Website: walmart
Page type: order-returns
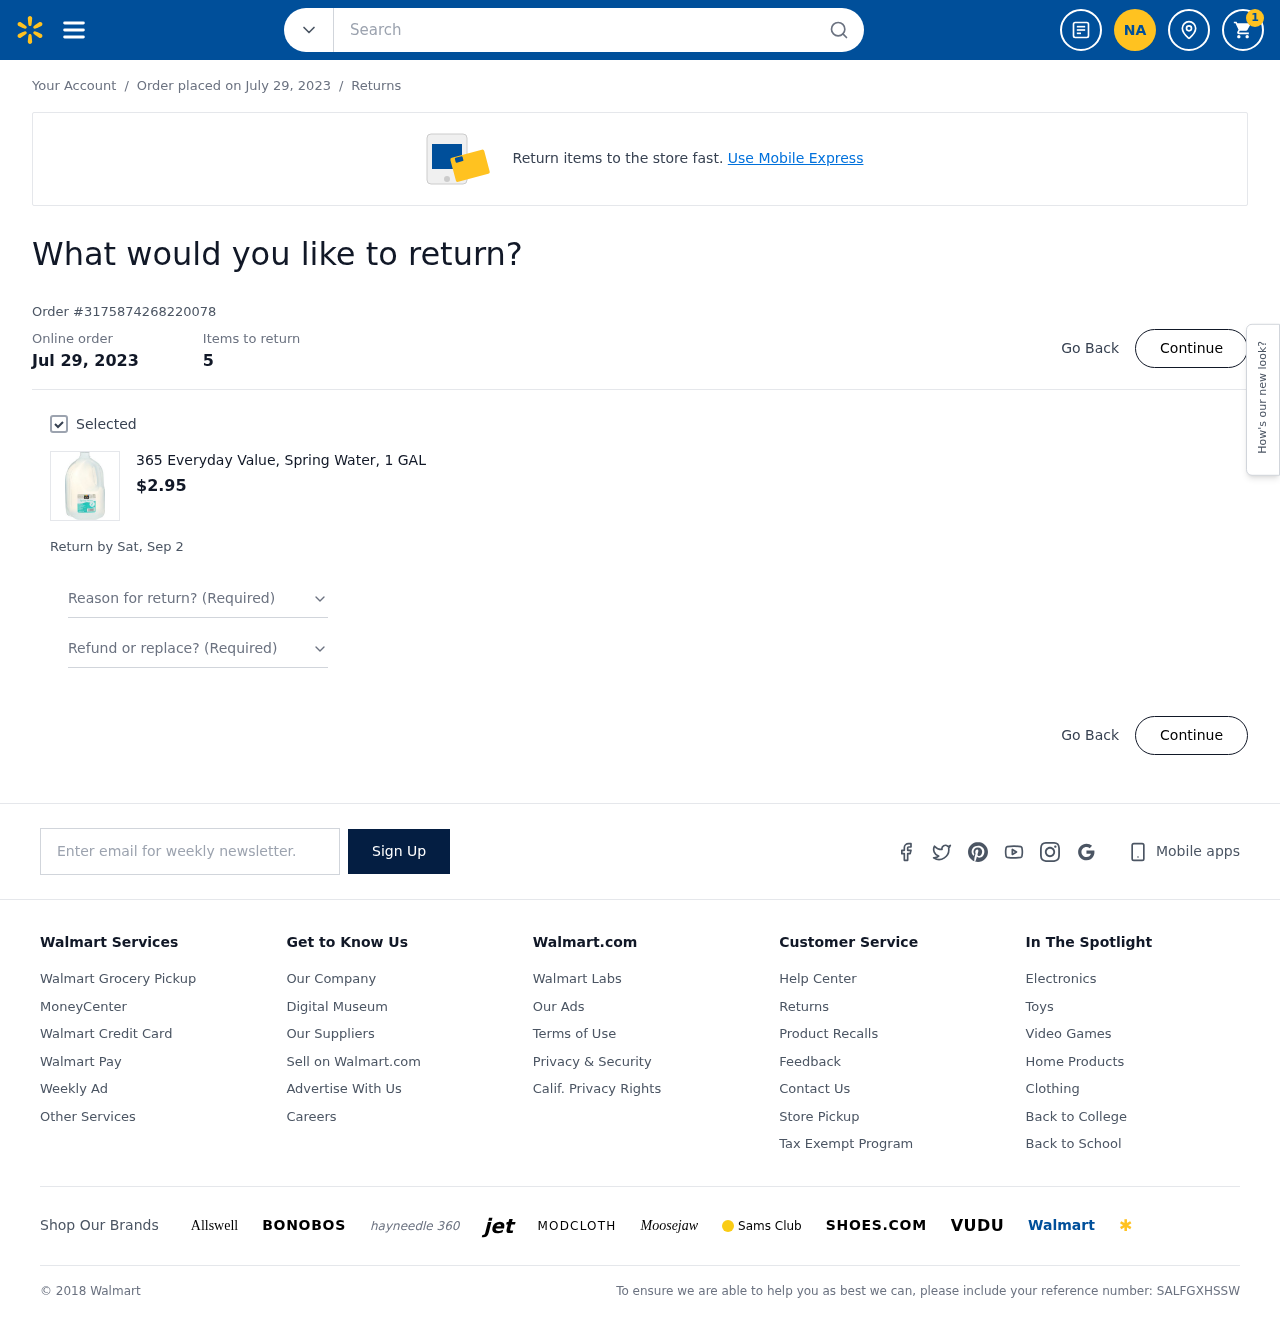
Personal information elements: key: PII_EMAIL
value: nallen@yahoo.com
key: PII_INITIALS
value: NA
Product elements: key: PRODUCT1_NAME
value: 365 Everyday Value, Spring Water, 1 GAL
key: PRODUCT1_PRICE
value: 2.95
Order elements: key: ORDER_NUM_ITEMS
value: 1
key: ORDER_DATE
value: Order placed on July 29, 2023
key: ORDER_DATE
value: Jul 29, 2023
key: ORDER_ID
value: Order #3175874268220078
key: ORDER_NUM_ITEMS
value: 5
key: ORDER_RETURN_BY_DATE
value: Return by Sat, Sep 2
Search elements: key: HEADER_SEARCH
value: Search